Aerial crown-view tile of a tropical tree (Barro Colorado Island, Panama), acquired 20240813:
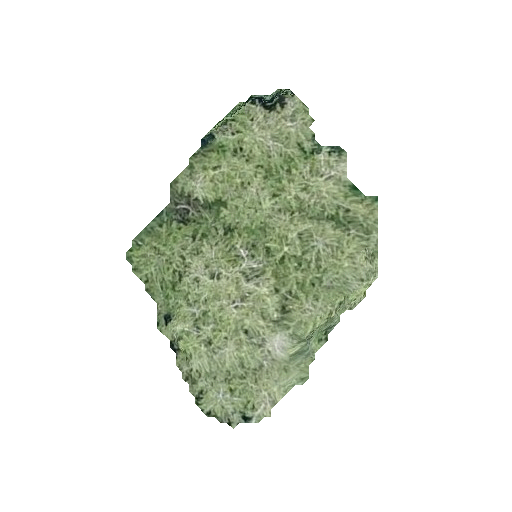
Species: Quararibea stenophylla
GBIF accepted scientific name: Quararibea stenophylla
Crown area: 79.653 m²